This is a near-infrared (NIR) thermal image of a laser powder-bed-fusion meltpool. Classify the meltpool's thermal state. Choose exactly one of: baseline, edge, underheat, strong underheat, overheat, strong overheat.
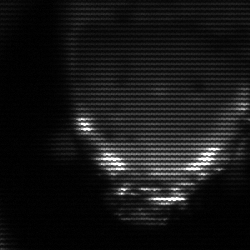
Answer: edge